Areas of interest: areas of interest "Industrial Park"
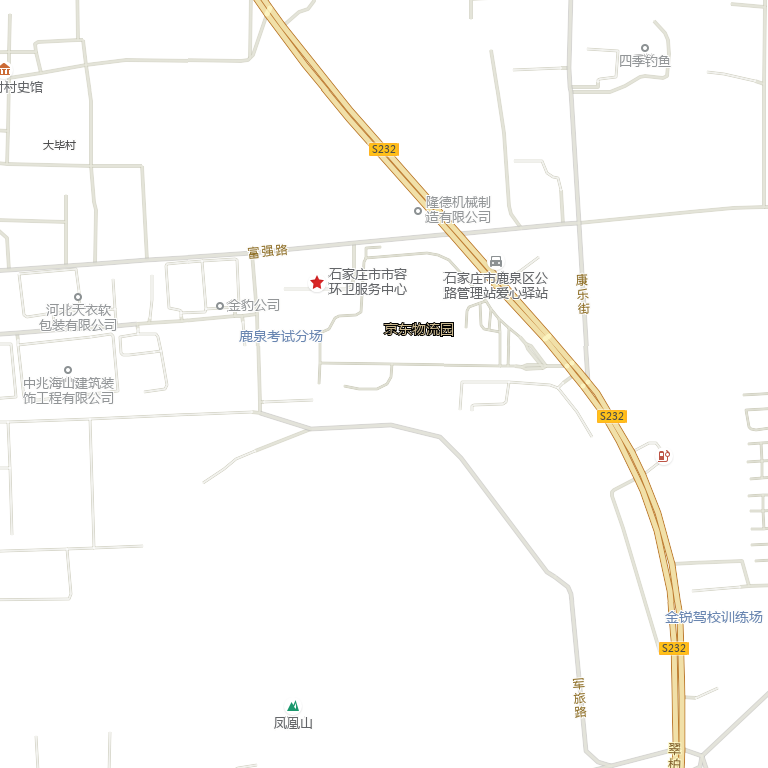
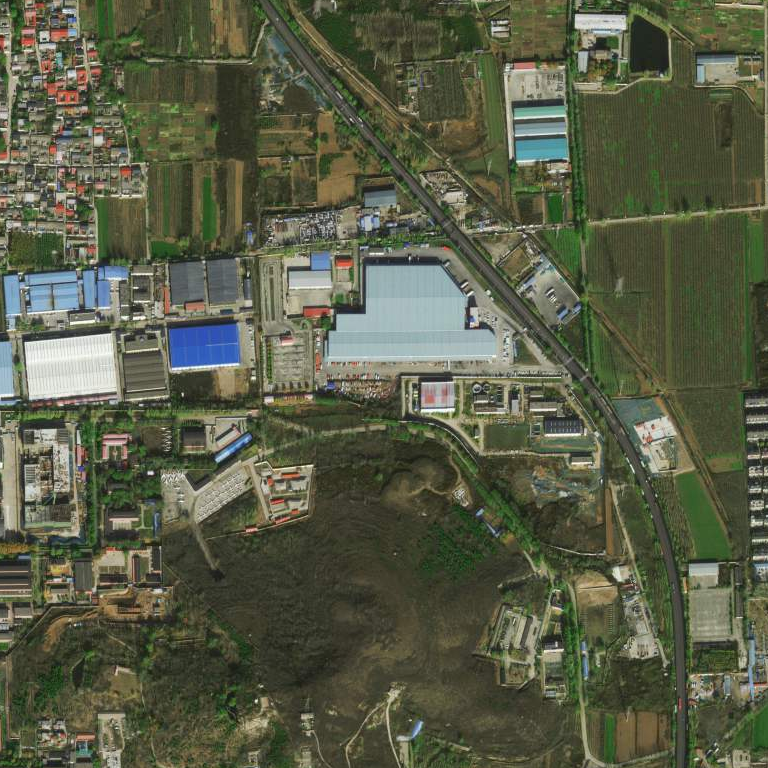